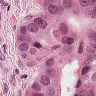
Metastatic tissue present: yes